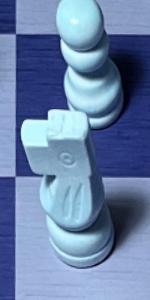
Label: Knight_White